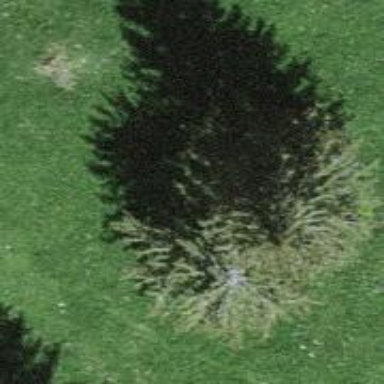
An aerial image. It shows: Beautiful tree in nature.